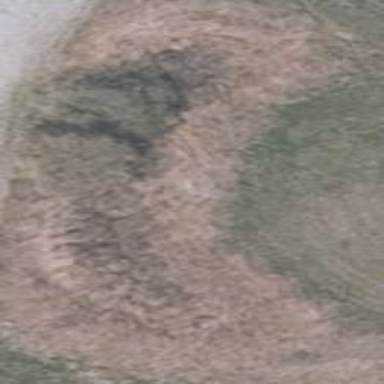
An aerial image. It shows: Landscape covered with heath.